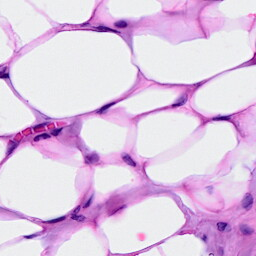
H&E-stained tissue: Breast